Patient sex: M
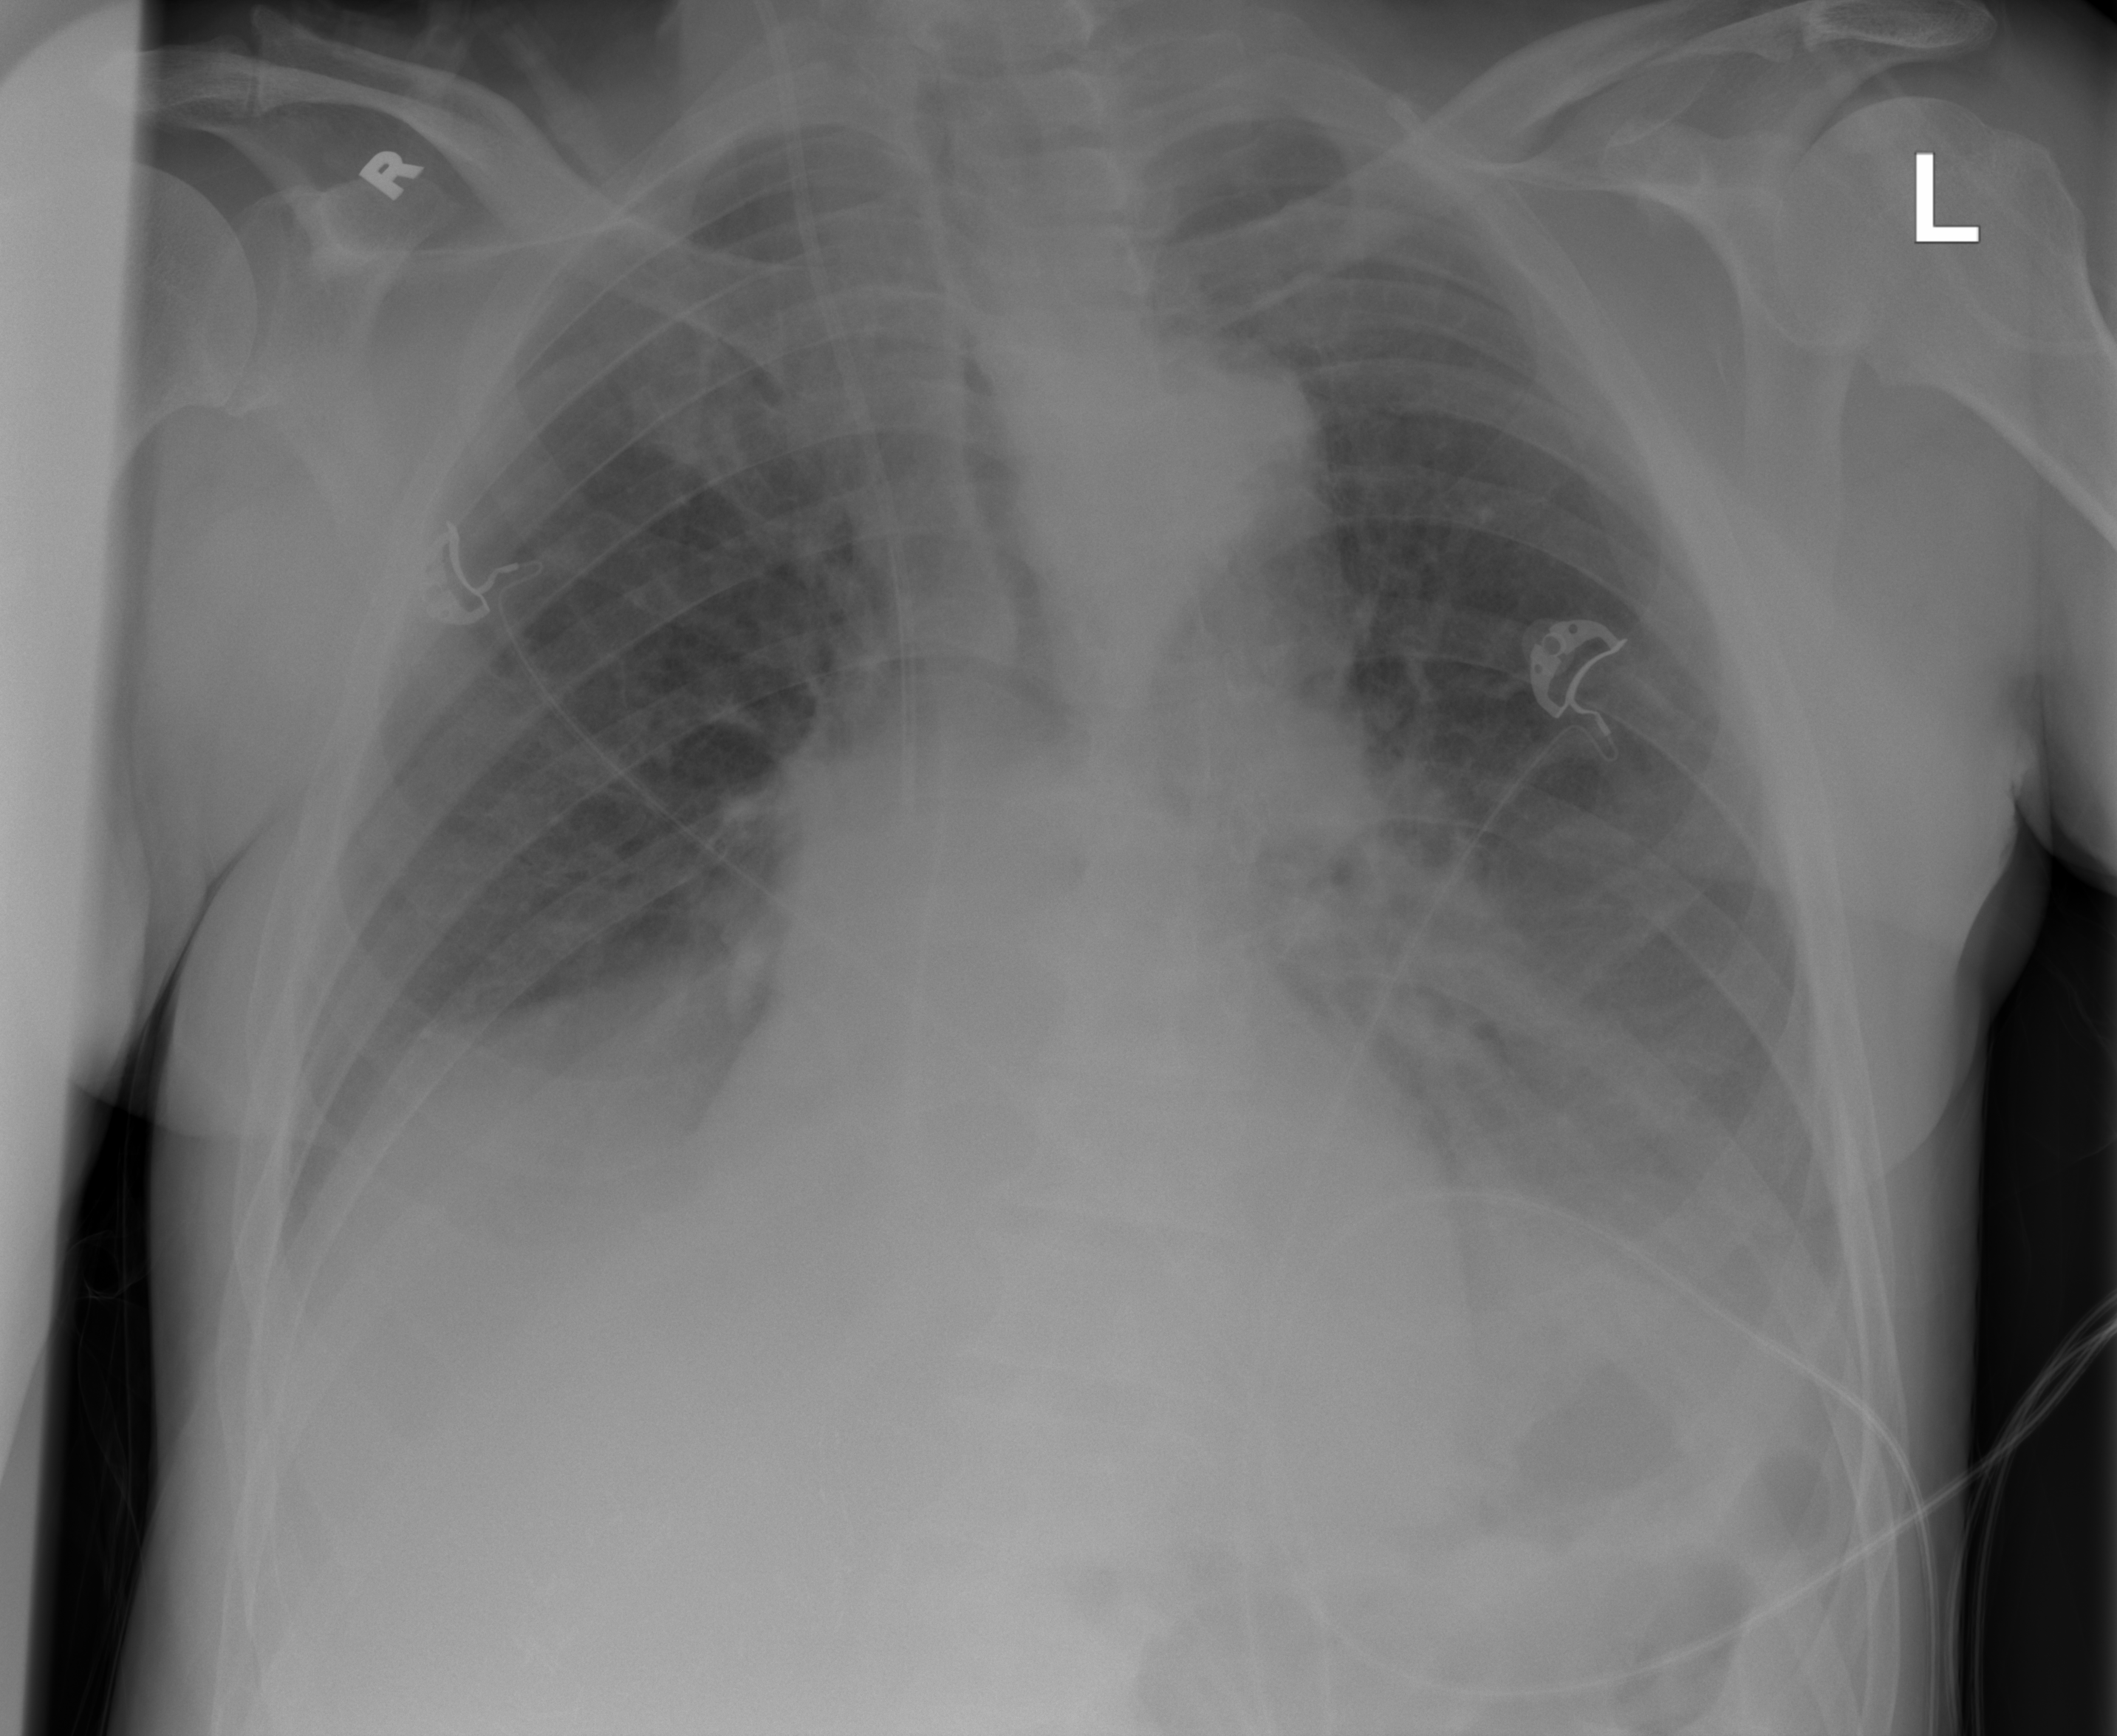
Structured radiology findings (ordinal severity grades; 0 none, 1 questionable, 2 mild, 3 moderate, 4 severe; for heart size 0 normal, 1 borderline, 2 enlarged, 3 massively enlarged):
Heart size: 2
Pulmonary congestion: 2
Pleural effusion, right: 2
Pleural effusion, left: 2
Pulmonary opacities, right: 0
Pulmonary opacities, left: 1
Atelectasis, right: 2
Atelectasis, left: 2